Question: I wanted to combine app_themes css files into one on the fly. I did so using <URL>
technique. But now all elements that has background image defined through css (see picture) don't display image.
.
I believe that is because css files are not relatively referenced anymore (../), but through axd file.
I'm trying to fix this by changing reference to image files without success. I already tried 'background: url("~/App_Themes/44/images/myimage.gif")' and this works for pages that combined css. But the problem is that there are other pages in this project that don't use this css combining and now they lost reference to background images.
Any ideas?
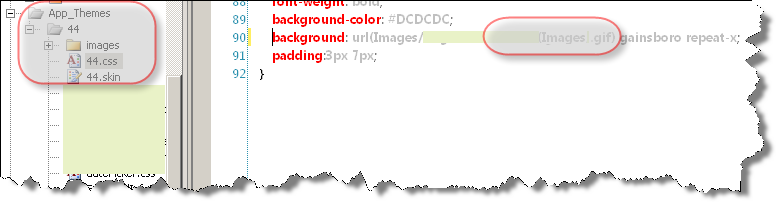
Answer: I think that the ApplicationPath might be causing some confusion in this case...
Using a logical path (relative to the web-server's root) in the *.css file will work irrespective of whether it's rendered natively from the folder or through an *.axd handler.
Take this example, for instance:
'''
body
{
background-image:url('/WebSite1/App_Themes/Theme1/Image/Logo3.png');
}
'''
This will resolve correctly whether it's rendered through an *.axd handler at the root (or at any depth below the root) and it will resolve if it's rendered at .
ASP.NET specific paths beginning with ~ (so-called root relative paths) have no force in *.css files and need to first be resolved to a a logical path using ResolveUrl().
(1) - <URL>